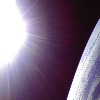
Label: sunburn